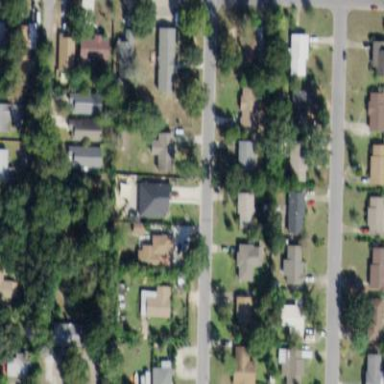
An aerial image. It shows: Residential area consisting of single-family homes.